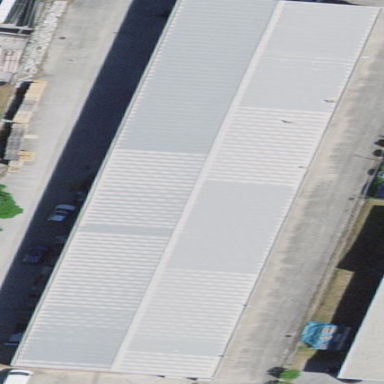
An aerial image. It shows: Industrial building.